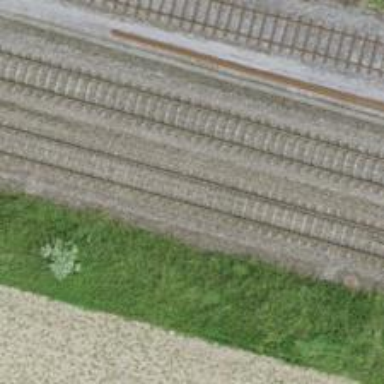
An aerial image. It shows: Single railway track with electrification through contact line.